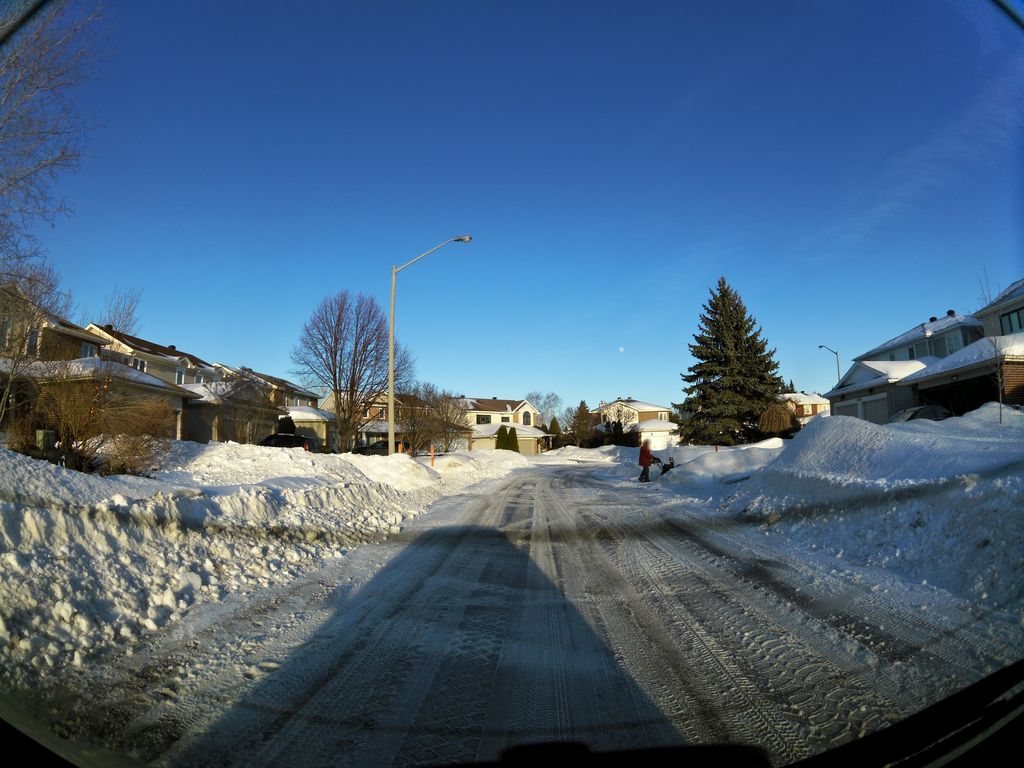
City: ottawa-gatineau